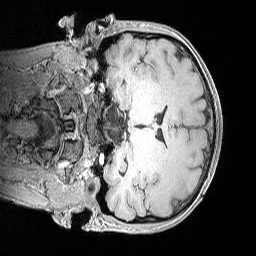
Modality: MP2RAGE
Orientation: coronal
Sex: male
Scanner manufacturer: siemens
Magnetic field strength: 3 T
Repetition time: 5 s
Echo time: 0.00292 s